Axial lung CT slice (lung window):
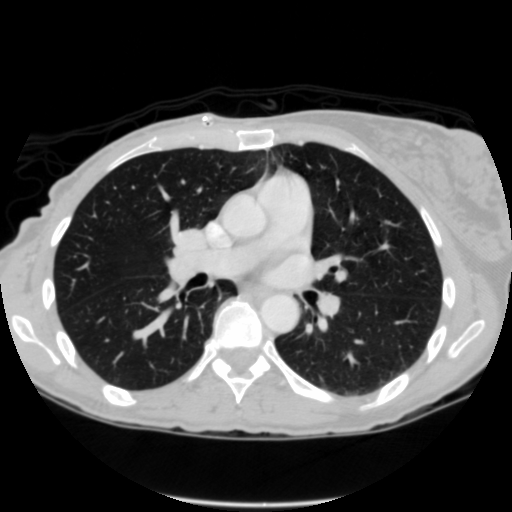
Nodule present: no